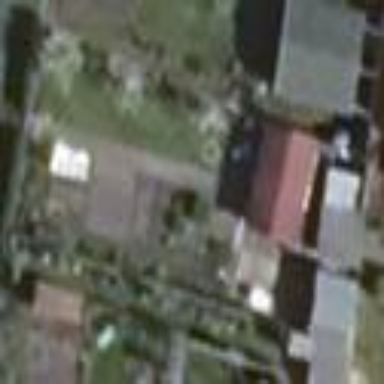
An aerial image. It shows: Plot within allotments.